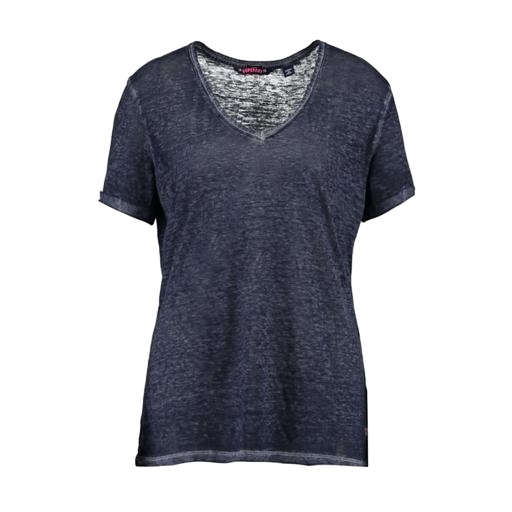
blue v-neck t-shirt only macy, black plus size mesh-back space-dyed t-shirt only macy, blue plus size printed t-shirt only macy, white background